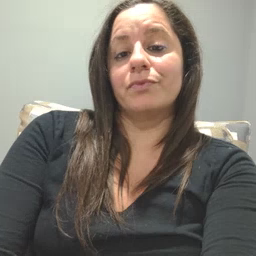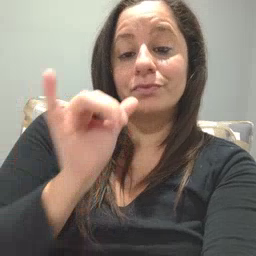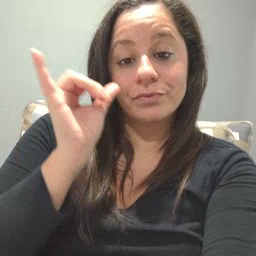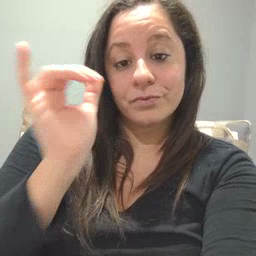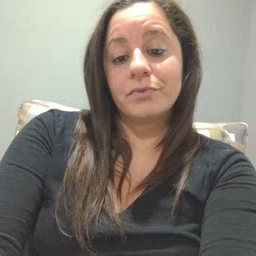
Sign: yesterday